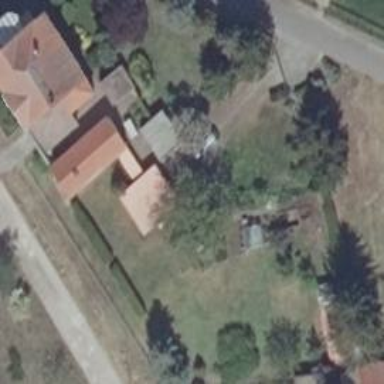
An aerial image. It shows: Driveway.